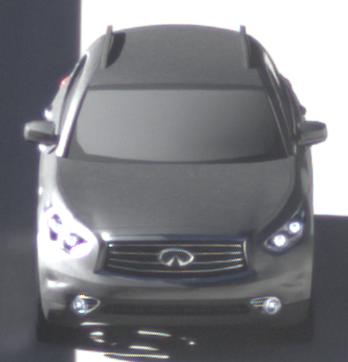
Make: Infiniti
Model: FX 37
Detailed model: FX (S51)
Model produced from: 2012/07
Model produced until: 2013/10
Doors: 5
Color: gray
Road condition: dry road
Daytime: morning or afternoon
Contrast: high contrast